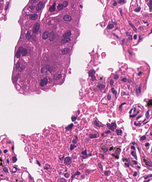
Tumor epithelial tissue: yes
Tumor-associated stroma tissue: yes
Normal tissue: no